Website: ulta-beauty
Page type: account-selection
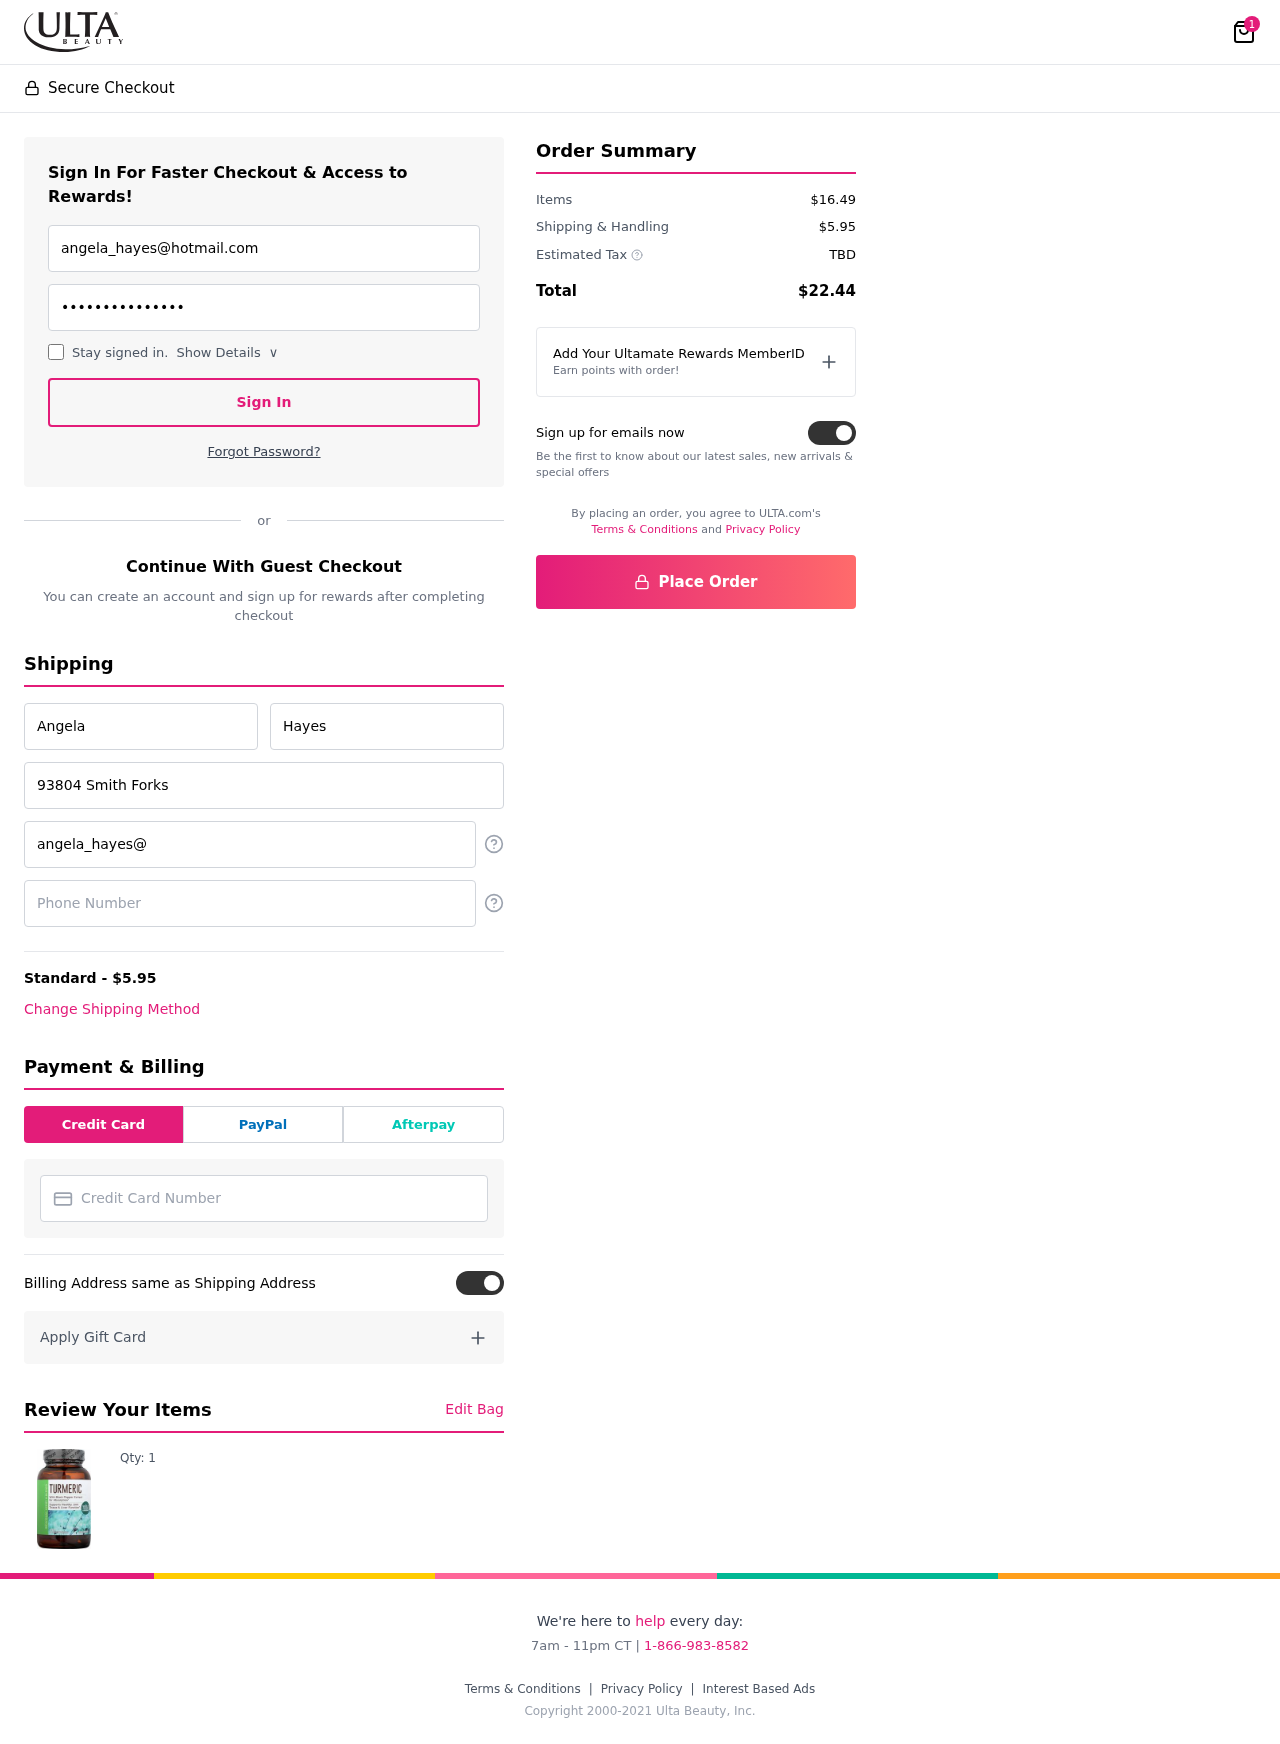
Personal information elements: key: PII_CARD_NUMBER
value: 3745 2786 1095 479
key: PII_EMAIL
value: angela_hayes@hotmail.com
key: PII_EMAIL2
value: angela_hayes@hotmail.com
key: PII_FIRSTNAME
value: Angela
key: PII_LASTNAME
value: Hayes
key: PII_PHONE
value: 4458402894
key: PII_STREET
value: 93804 Smith Forks
Product elements: key: PRODUCT1_QUANTITY
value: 1
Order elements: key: ORDER_NUM_ITEMS
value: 1
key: ORDER_SHIPPING_COST
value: $5.95
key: ORDER_SUBTOTAL
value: $16.49
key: ORDER_TAX
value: TBD
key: ORDER_TOTAL
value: $22.44